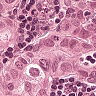
Metastatic tissue present: yes